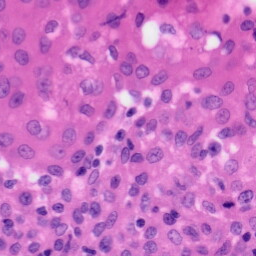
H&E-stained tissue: Tonsil